Question: Can anybody identify what type of Windows Form control(s) the Select signature to edit, Choose default signature, and Edit Signature are in the Microsoft Outlook insert signature modal? I cannot figure out if it's a super-shruken panel, or if it's some other control I'm not finding?

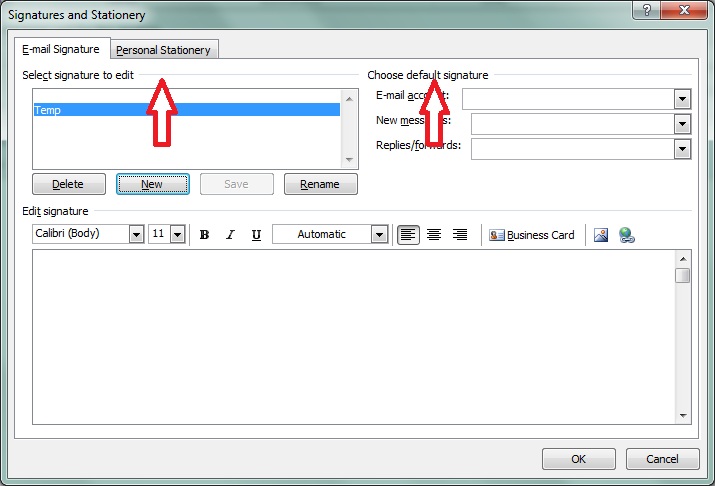
Answer: They are GroupBoxes, albeit looking a little modified in terms of their borders.
If you would like to customize your own, you could do that for a WinForms groupbox (to some extent) but it will prove a LOT easier to go with a WPF Groupbox and read up on styling in <URL>.
A must-read is also <URL>.